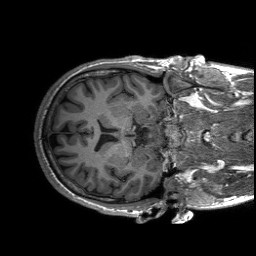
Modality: T1w
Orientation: axial